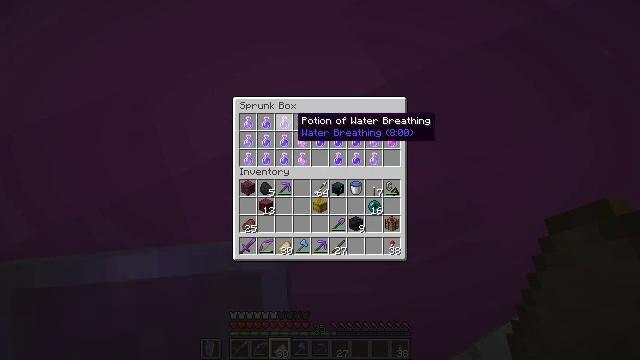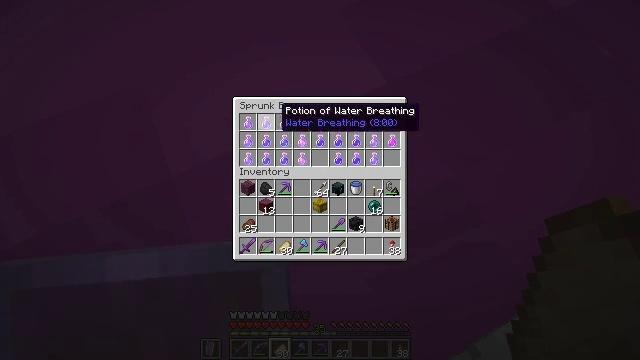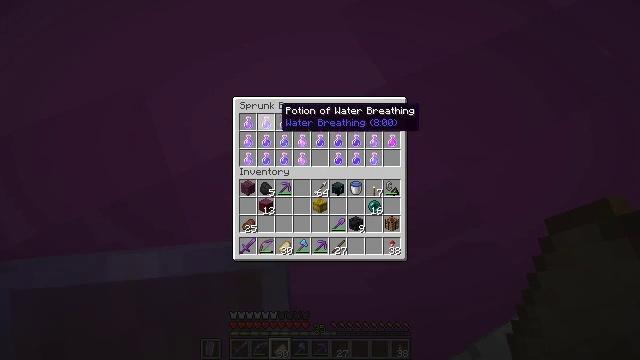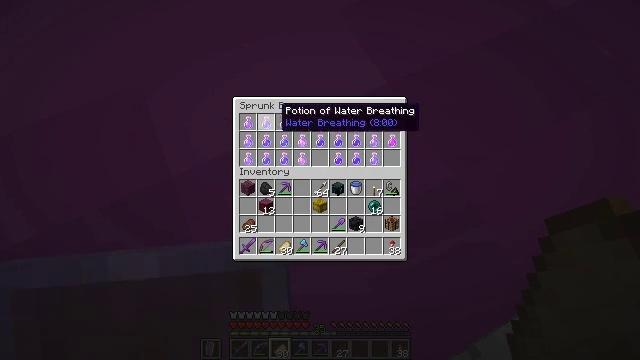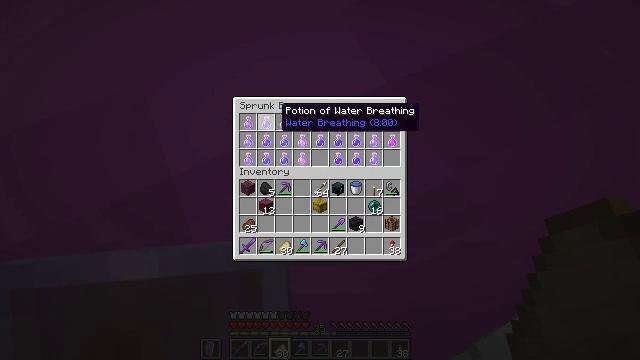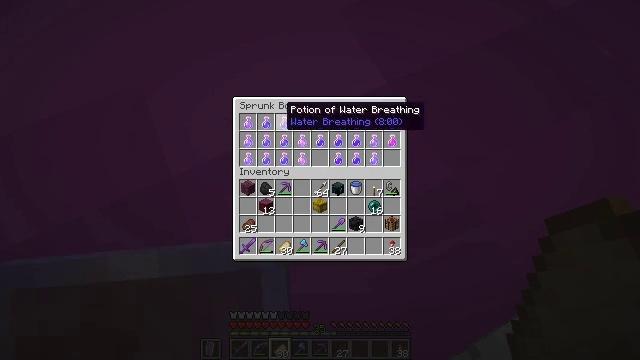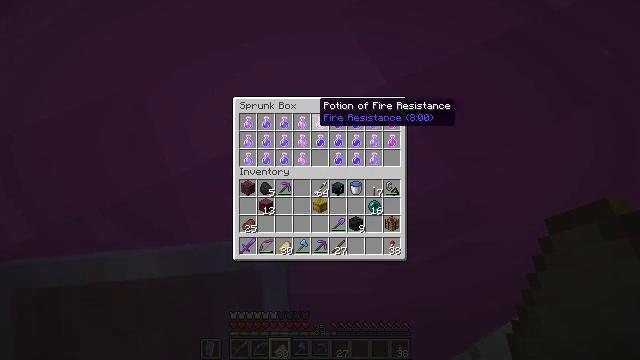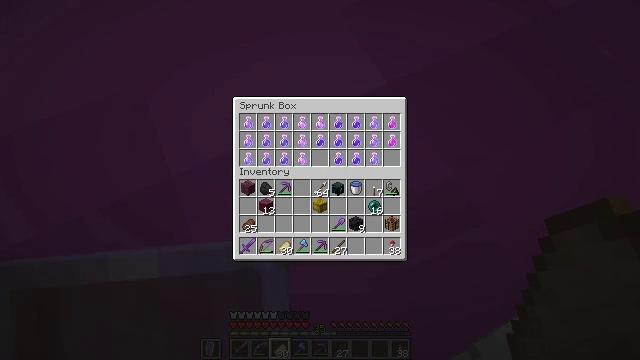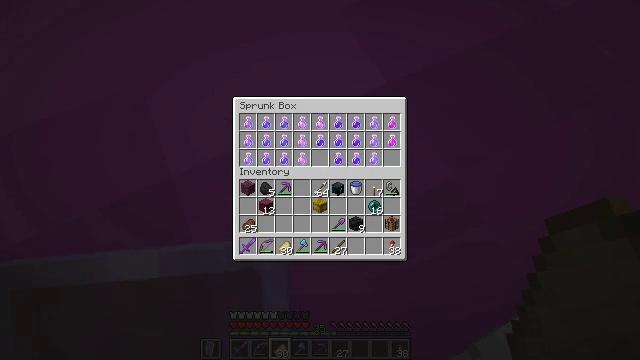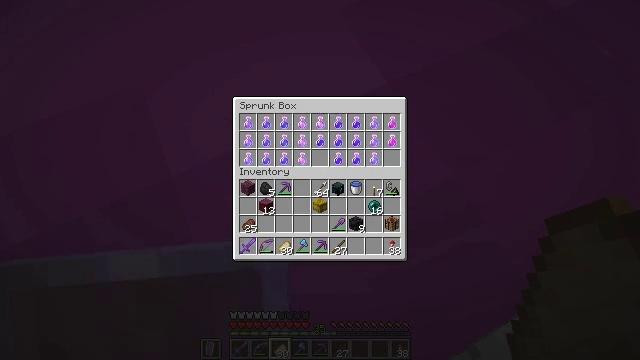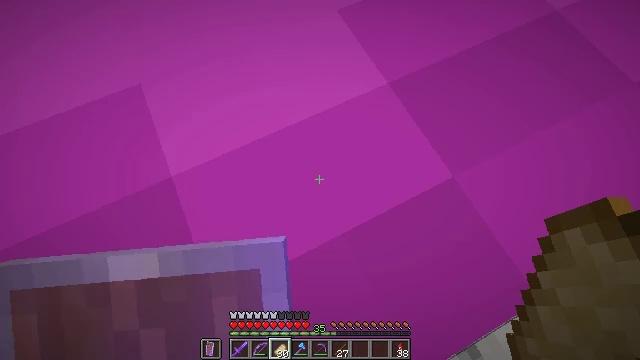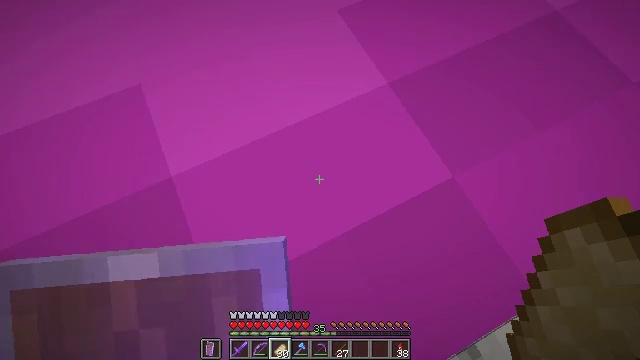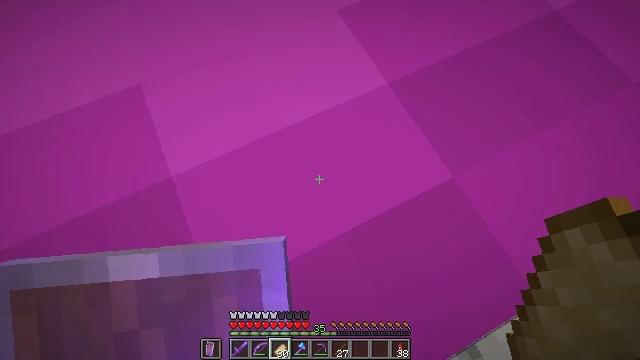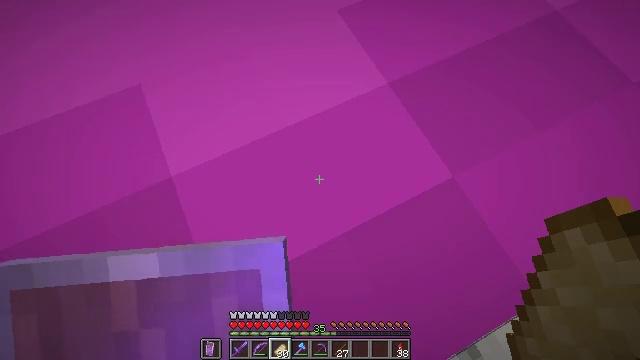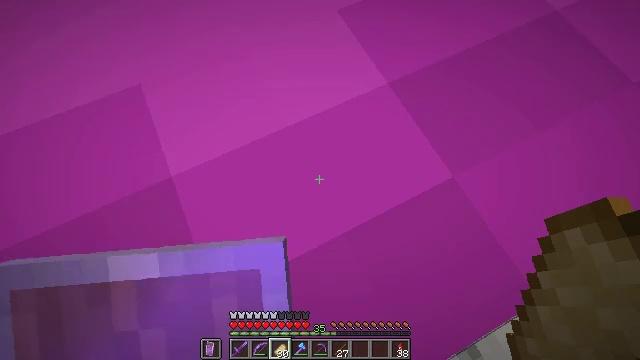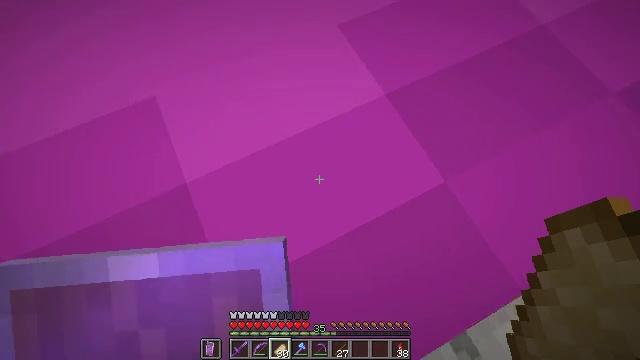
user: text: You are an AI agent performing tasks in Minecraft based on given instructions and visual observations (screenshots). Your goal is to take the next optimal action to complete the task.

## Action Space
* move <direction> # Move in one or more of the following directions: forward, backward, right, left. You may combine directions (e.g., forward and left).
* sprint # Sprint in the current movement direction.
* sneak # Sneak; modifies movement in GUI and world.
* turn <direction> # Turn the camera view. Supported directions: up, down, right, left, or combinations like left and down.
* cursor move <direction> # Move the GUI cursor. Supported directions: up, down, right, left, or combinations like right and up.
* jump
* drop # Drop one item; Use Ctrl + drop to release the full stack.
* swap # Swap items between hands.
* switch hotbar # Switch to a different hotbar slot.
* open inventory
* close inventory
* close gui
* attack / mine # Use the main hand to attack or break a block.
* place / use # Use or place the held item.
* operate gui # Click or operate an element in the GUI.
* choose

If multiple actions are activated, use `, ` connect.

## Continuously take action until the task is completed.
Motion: motion action
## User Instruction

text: Attack the magenta shulker box to retrieve it.
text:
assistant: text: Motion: turn left and up
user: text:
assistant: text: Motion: no_op
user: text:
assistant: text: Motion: no_op
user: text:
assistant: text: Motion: no_op
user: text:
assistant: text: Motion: no_op
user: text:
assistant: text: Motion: turn right
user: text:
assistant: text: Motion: turn right
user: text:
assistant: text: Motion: no_op
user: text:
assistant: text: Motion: no_op
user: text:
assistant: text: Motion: no_op
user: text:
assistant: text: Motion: no_op
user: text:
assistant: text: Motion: no_op
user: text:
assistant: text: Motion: no_op
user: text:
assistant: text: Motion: no_op
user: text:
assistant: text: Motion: no_op
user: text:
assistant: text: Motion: no_op
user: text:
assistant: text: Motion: no_op
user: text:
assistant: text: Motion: no_op
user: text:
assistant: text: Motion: no_op
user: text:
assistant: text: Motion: turn left and up
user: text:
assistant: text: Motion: turn left and up
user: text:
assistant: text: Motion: turn left and up
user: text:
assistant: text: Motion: no_op
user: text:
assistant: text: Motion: no_op
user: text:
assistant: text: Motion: no_op
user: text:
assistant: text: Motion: no_op
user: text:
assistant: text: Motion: no_op
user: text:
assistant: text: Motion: no_op
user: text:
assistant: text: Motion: no_op
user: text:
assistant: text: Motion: no_op